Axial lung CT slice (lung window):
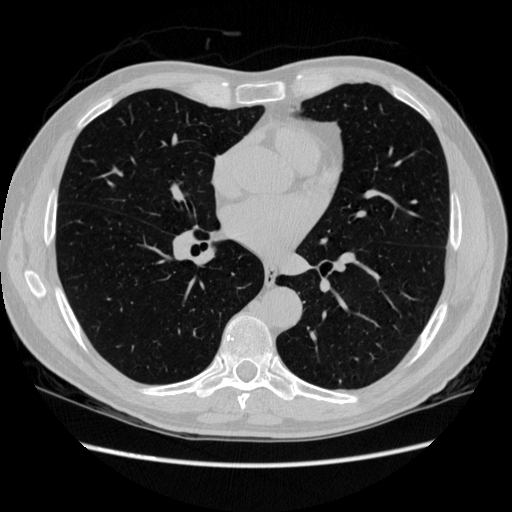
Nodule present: no